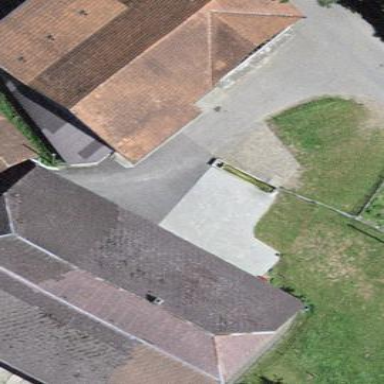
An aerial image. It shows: Farm building.